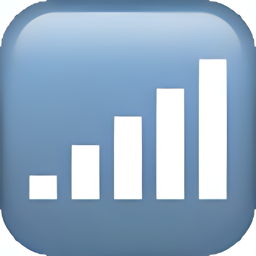
Name: antenna with bars
Emoji: 📶
Group: Symbols
Sub-group: av-symbol